Question: I am trying to create a submenu under a submenu.I am using bootstrap 3.1. My problem is when i mouse hover on menu(See image: hover on "WHAT WE OFFER" ) the submenu under the submenu(From image Link 4.1) also display. It should display when i hover on Link4 only. how can i prevent this. Any one have any idea? please share with me.

My codes are below:
'''
<li class="dropdown">
<a href="/">WHAT WE OFFER<span class="caret"></span></a>
<ul class="dropdown-menu dropdown-menu-left">
<li>
<a href="/static_pages/index">Link1</a>
</li>
<li>
<a href="/static_pages/index">Link2</a>
</li>
<li>
<a href="/static_pages/index">Link3</a>
</li>
<li class="dropdown">
<a href="/static_pages/index">Link4<i class="right-caret"></i></a>
<ul class="dropdown-menu sub-menu">
<li>
<a href="/static_pages/index">link 4.1</a>
</li>
<li>
<a href="/static_pages/index">link 4.2</a>
</li>
</ul>
</li>
</ul>
</li>
'''
'''
.dropdown-menu .sub-menu {
left: 100%;
position: absolute;
top: 0;
display:none;
margin-top: -1px;
border-top-left-radius:0;
border-bottom-left-radius:0;
border-left-color:#fff;
box-shadow:none;
}
.right-caret:after,.left-caret:after
{
content:"";
border-bottom: 5px solid transparent;
border-top: 5px solid transparent;
display: inline-block;
height: 0;
vertical-align: middle;
width: 0;
margin-left:5px;
}
.right-caret:after
{
border-left: 5px solid #000;
}
.left-caret:after
{
border-right: 5px solid #ffaf46;
}
'''
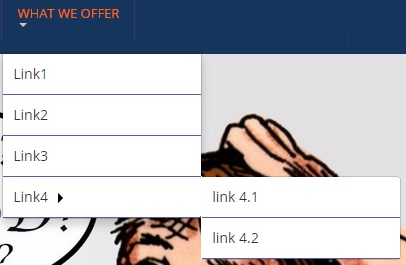
Answer: Here is an example of hoverable menu.
'''
<ul class="nav nav-pills">
<li class="dropdown">
<a href="#" data-toggle="dropdown" class="dropdown-toggle">Dropdown <b class="caret"></b></a>
<ul class="dropdown-menu" id="menu1">
<li>
<a href="#">2-level Menu <i class="icon-arrow-right"></i></a>
<ul class="dropdown-menu sub-menu">
<li><a href="#">Action</a></li>
<li><a href="#">Another action</a></li>
<li><a href="#">Something else here</a></li>
<li class="divider"></li>
<li class="nav-header">Nav header</li>
<li><a href="#">Separated link</a></li>
<li><a href="#">One more separated link</a></li>
</ul>
</li>
<li><a href="#">Another action</a></li>
<li><a href="#">Something else here</a></li>
<li class="divider"></li>
<li><a href="#">Separated link</a></li>
</ul>
</li>
</ul>
'''
'''
body {
padding-top: 60px;
padding-bottom: 40px;
}
.sidebar-nav {
padding: 9px 0;
}
.dropdown-menu .sub-menu {
left: 100%;
position: absolute;
top: 0;
visibility: hidden;
margin-top: -1px;
}
.dropdown-menu li:hover .sub-menu {
visibility: visible;
}
.dropdown:hover .dropdown-menu {
display: block;
}
.nav-tabs .dropdown-menu, .nav-pills .dropdown-menu, .navbar .dropdown-menu {
margin-top: 0;
}
.navbar .sub-menu:before {
border-bottom: 7px solid transparent;
border-left: none;
border-right: 7px solid rgba(0, 0, 0, 0.2);
border-top: 7px solid transparent;
left: -7px;
top: 10px;
}
.navbar .sub-menu:after {
border-top: 6px solid transparent;
border-left: none;
border-right: 6px solid #fff;
border-bottom: 6px solid transparent;
left: 10px;
top: 11px;
left: -6px;
}
'''
Here is the JSFiddle <URL>